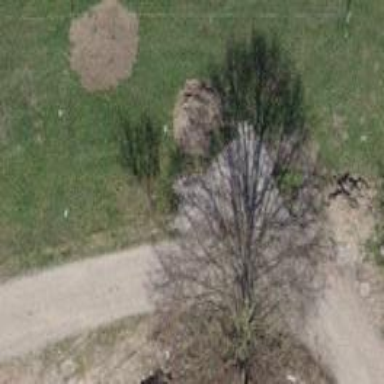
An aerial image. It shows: Compacted driveway used as service road.